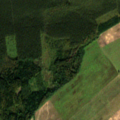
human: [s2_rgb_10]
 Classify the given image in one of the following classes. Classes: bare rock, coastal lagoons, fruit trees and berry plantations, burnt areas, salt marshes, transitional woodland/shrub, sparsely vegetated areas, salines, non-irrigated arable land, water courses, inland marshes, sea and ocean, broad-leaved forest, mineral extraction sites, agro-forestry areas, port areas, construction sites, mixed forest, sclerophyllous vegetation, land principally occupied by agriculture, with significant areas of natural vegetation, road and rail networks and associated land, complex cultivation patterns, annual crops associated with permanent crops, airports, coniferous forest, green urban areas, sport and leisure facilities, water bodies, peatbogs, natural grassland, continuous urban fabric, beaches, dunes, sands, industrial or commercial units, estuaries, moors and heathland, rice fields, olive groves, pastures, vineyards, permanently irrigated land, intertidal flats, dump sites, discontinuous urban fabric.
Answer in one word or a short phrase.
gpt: non-irrigated arable land, coniferous forest, mixed forest, transitional woodland/shrub